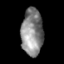
Tissue: skin
Cell type: Endothelial cells
Senescence score: 0.2614
Nuclear area (px): 996
Mean DAPI intensity: 136.146